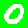
Digit: 0